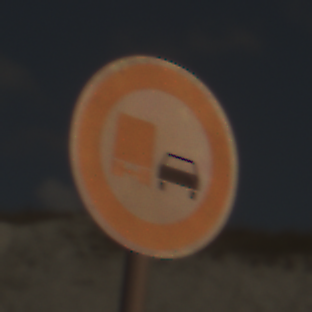
Verkehrszeichen: UeberholverbotKraftfahrzeuge
Umgebung: Outdoor, Beach
Tageszeit: Midday
Wetter: PartlyCloudy
Licht: Natural
Jahreszeit: NotSpecified
Kontrast: HighContrast